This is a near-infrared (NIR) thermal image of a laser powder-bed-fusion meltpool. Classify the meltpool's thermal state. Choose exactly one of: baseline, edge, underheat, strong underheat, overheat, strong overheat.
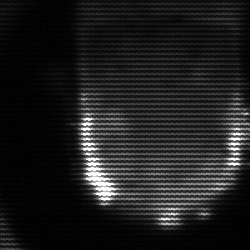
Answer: baseline